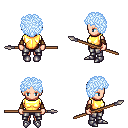
a pixel art fantasy rpg character, female body template, human, light skin, gold chest armor, metal pants, white cyan curly afro hairstyle, leather bracers, metal boots, spear, four views (front, back, left, right), 2x2 character sprite sheet, small pixel art, hard edges, no anti-aliasing